Question: How to convert rich Markdown into just plain text?
So it can be used i.e. for a Facebook OpenGraph description.
I'm using MarkdownSharp, and it doesn't seem to have this functionality.
Before I'm going to reinvent the wheel I thought of asking here first.
Any hints about an implementation strategy are greatly appreciated!
'''
The Monorailcat
---------------

One of the earliest pictures of **monorail cat** found is from the website [catmas.com's blog][1] section, dated from November 2, 2006.
[1]: http://catmas.com/blog
'''
Should be converted to:
'''
The Monorailcat
One of the earliest pictures of monorail cat found is from the website catmas.com's blog section, dated from November 2, 2006.
'''
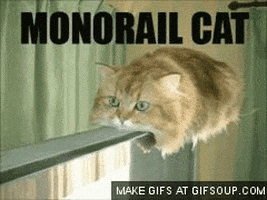
Answer: You have a few possibilities.
1. As stated in a comment, you can convert to HTML, then convert the HTML to plain text. This is probably the most reliable and consistent solution cross-platform.
2. Switch to a library that can convert between multiple formats, including the formats you desire. Pandoc would be an example of such a tool.
3. Use a Markdown parser which outputs an AST. While such parsers usually provide an HTML renderer (accepts AST as input and outputs HTML), you can create your own renderer which outputs whatever format you want.
Actually, it turns out that Pandoc is also an example of #3. It just happens to already have an existing plain text renderer. Of course, if you are looking for a C# lib, then Pandoc may not meet your needs. And I'm not aware of any C# libs which meet that need (the reference implementation uses regex string substitution and many (most?) parsers have followed that example). That said, I'm not familiar with any of the Markdown libs in C# and this is not an appropriate place to make recommendations. However, there is a lengthy, albeit incomplete, list of parsers <URL>. You may find something of use there.